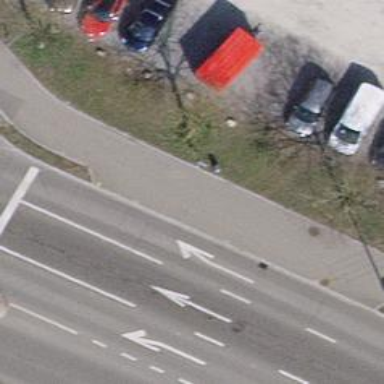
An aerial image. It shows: Bus stop with platform for public transport.